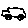
Label: car